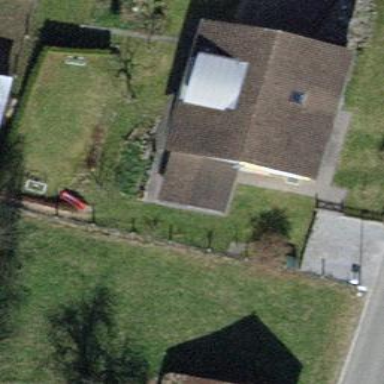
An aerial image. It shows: Detached building with gabled roof.